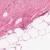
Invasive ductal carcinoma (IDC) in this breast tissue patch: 0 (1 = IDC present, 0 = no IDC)